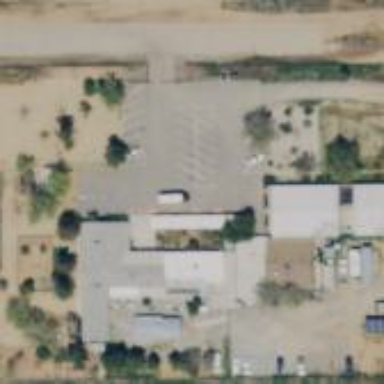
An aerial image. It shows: Animal shelter.